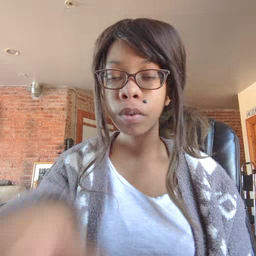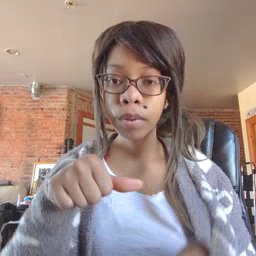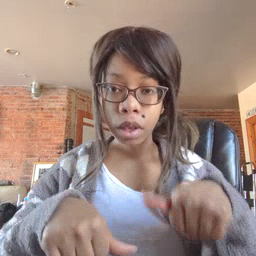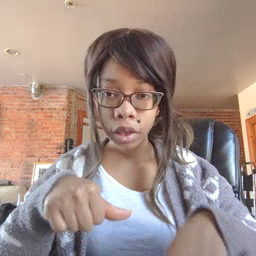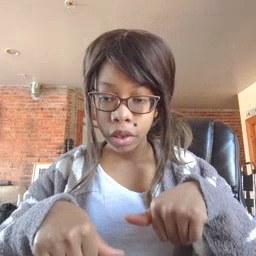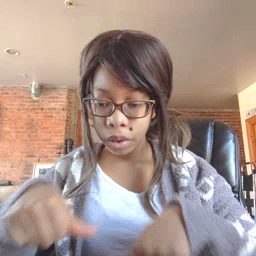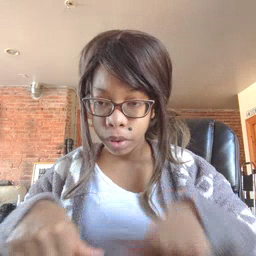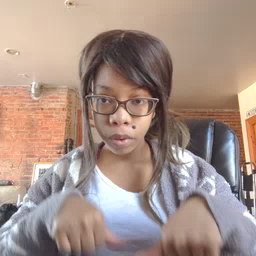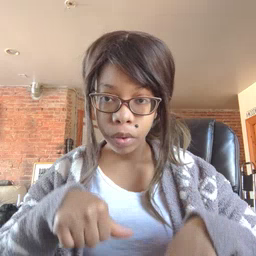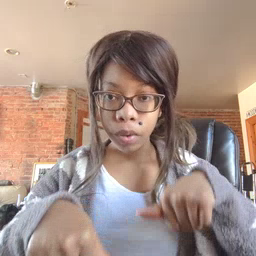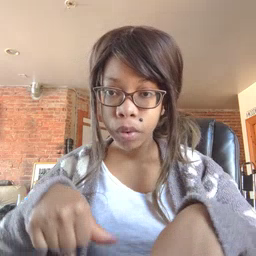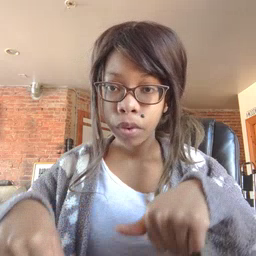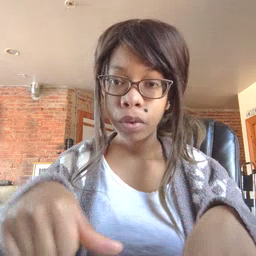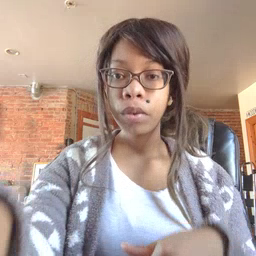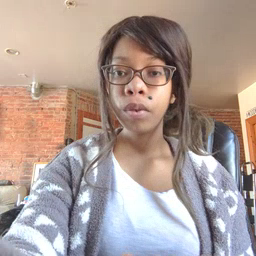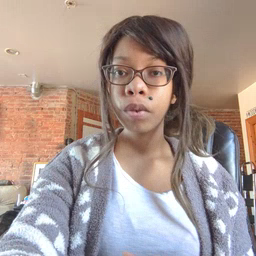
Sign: puzzle